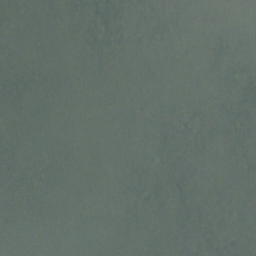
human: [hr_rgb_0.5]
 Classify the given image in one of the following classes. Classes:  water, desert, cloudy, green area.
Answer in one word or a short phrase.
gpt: cloudy